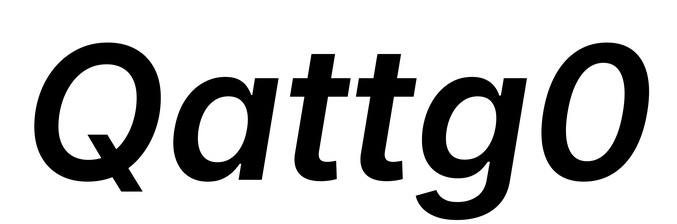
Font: Inter-Italic_SemiBold_Italic